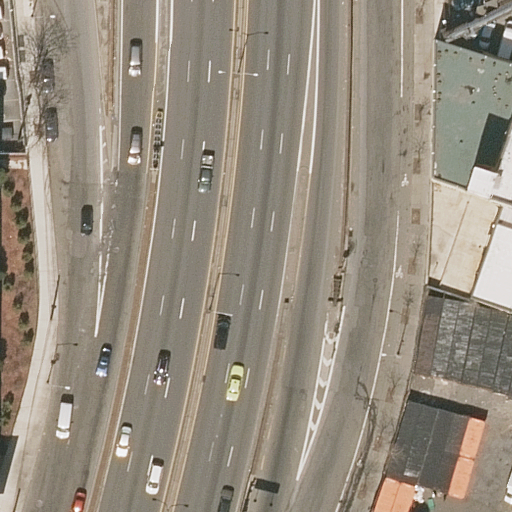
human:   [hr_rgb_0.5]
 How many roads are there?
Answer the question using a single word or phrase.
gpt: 7

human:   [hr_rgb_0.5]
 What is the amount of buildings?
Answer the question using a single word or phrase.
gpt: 1

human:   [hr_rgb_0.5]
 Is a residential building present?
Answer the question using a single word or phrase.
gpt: yes

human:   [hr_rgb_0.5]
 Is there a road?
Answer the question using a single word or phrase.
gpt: yes

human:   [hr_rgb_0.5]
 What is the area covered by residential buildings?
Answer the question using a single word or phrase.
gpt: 818m2

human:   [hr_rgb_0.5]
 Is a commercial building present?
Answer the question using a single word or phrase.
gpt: no

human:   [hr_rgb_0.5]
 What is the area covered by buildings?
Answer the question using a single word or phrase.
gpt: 818m2

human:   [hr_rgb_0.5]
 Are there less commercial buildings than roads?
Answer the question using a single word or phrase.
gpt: yes

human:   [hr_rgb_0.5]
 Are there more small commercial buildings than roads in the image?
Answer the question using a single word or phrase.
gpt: no

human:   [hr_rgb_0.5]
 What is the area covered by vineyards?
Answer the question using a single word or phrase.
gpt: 0m2

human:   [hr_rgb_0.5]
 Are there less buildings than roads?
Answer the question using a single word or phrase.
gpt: yes

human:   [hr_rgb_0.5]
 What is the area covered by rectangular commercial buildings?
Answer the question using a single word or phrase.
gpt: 0m2

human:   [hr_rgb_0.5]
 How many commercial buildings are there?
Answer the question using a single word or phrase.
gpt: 0

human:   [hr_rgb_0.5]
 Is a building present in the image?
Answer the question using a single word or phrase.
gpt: yes

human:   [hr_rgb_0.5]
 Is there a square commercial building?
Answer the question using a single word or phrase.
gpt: no

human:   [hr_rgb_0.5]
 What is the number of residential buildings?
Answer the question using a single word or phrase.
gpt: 1

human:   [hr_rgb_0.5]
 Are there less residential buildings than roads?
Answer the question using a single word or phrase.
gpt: yes

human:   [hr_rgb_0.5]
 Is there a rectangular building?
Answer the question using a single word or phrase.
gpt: yes

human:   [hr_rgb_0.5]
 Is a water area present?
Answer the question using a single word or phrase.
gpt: no

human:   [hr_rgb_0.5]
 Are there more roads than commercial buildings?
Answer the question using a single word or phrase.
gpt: yes

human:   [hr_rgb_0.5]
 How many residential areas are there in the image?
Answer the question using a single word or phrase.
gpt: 0

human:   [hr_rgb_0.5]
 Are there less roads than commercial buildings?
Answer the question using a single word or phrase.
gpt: no

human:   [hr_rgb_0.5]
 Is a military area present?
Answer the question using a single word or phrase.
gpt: no

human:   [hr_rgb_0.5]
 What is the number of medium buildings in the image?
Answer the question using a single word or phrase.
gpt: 0

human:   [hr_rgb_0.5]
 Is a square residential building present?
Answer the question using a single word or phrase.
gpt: no

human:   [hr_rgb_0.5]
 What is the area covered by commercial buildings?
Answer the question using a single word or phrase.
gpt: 0m2

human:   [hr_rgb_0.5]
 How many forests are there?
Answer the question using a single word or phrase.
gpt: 0

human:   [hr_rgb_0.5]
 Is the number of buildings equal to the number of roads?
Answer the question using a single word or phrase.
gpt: no

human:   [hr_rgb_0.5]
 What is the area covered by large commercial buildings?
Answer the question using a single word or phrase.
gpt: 0m2

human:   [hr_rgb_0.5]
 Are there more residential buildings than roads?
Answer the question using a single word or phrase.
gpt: no

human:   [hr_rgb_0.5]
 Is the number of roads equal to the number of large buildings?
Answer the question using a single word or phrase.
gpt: no

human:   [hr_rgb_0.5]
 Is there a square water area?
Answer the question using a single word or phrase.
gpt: no

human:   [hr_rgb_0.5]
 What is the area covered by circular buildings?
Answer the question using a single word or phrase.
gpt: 0m2

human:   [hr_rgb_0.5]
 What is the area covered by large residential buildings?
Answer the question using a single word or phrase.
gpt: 818m2

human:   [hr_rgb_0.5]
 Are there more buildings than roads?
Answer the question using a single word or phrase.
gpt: no

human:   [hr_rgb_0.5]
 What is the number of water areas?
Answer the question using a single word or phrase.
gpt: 0

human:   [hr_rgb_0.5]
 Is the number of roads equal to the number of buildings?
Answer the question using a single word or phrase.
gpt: no

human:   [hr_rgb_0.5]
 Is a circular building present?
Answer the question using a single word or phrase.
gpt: no

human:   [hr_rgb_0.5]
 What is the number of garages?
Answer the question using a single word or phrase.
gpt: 0

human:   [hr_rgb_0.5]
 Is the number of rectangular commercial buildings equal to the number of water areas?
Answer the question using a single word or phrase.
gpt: yes

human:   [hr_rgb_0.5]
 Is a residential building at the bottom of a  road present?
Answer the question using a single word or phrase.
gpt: no

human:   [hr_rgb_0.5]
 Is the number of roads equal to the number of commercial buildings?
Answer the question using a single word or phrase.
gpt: no

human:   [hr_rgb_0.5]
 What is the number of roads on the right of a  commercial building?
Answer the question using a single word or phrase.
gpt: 0

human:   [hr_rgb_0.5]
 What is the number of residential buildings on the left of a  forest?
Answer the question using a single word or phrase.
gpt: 0

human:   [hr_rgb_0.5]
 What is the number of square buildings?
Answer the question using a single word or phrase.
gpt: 0

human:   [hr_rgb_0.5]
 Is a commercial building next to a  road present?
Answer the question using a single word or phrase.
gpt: no

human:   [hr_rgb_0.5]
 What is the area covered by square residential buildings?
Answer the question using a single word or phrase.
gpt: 0m2

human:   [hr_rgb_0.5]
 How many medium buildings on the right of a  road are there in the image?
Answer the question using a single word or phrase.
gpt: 0

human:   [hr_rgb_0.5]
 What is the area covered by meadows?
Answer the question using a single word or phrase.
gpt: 0m2

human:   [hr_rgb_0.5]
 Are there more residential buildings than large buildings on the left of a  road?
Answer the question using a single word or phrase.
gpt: yes

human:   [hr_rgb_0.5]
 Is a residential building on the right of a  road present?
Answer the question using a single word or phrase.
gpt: yes

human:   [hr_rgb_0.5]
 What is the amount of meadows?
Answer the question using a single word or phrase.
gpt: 0

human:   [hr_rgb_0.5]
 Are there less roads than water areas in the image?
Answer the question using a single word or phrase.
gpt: no

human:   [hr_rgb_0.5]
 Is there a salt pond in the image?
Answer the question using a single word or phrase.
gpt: no

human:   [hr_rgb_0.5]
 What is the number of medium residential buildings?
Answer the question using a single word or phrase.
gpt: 0

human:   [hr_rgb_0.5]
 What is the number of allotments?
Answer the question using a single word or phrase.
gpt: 0

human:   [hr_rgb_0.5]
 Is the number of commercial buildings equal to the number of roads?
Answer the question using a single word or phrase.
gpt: no

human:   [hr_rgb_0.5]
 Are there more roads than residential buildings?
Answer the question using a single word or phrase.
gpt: yes

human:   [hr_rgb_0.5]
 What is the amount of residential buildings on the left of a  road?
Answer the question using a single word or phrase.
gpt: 0

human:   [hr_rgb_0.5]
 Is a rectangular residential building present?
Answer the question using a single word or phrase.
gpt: yes

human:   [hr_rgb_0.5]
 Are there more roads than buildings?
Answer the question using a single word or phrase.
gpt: yes

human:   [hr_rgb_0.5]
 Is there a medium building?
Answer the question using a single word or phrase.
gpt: no

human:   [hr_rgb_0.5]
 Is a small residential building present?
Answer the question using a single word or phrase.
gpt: no

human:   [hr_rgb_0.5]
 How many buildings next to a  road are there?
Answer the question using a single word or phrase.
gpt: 1